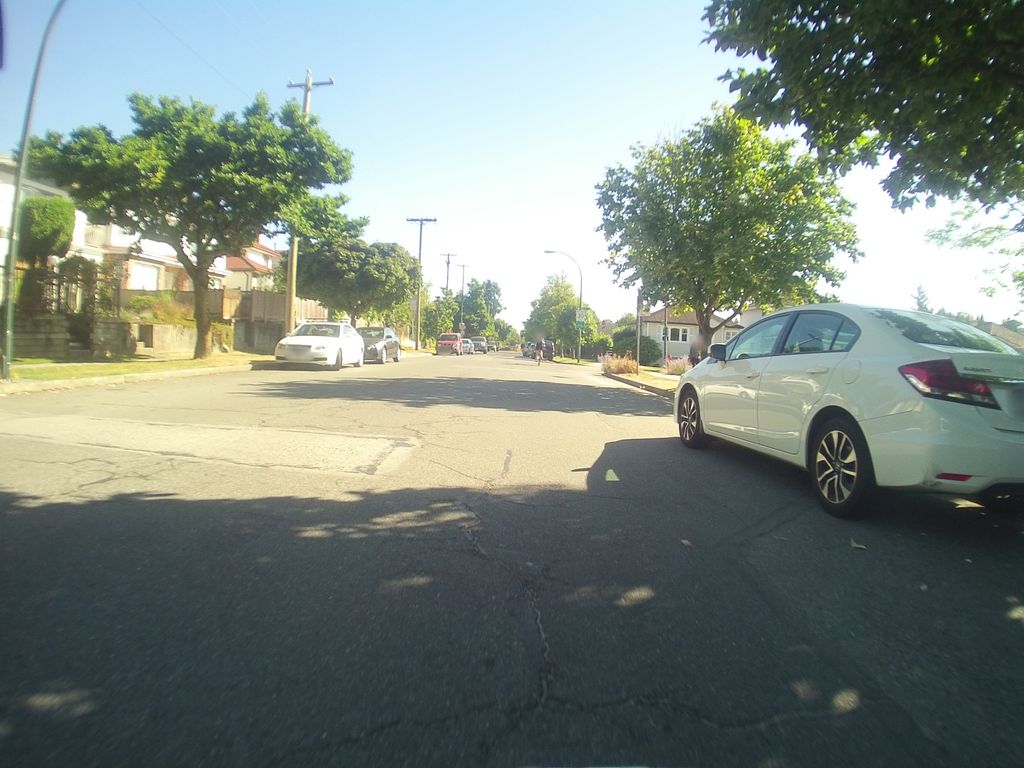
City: vancouver